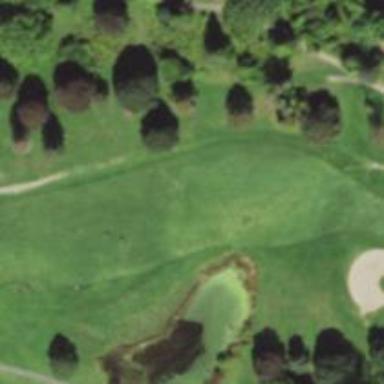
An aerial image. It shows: Golf hole.